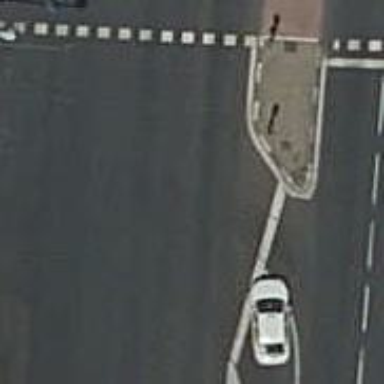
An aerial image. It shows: Road with traffic signals.